Question: I've created a world map in flash and I want to code an ActionScript so that if I click on a country the map, it should zoom into it and show some information beside the country.
I dont know how to start it. A sample could be better.
Please let me know if you know any good step by step turial site.
Find the pic here for reference : <URL>
I have added the ASIA part which i have created. When i click on India, it should zoom into it.
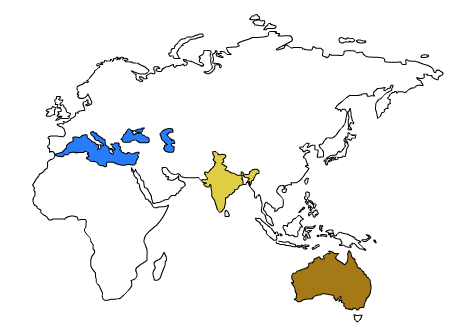
Answer: Create an outermost container that is centred on the stage:
'''
var shell:MovieClip = new MovieClip();
shell.x = stage.stageWidth / 2;
shell.y = stage.stageHeight / 2;
addChild(shell);
'''
Create an inner container and add this to the shell:
'''
var inner:MovieClip = new MovieClip();
shell.addChild(inner);
'''
Place your map within the inner:
'''
inner.addChild(my_map);
'''
To zoom, scale the :
'''
shell.scaleX = shell.scaleY = 2.2;
'''
And to define what point you want to have centred on the stage (what you want to focus on), set the 'x' and 'y' of to be negative of the point. Like, say if Australia was at 300,220:
'''
inner.x = -300;
inner.y = -220;
'''